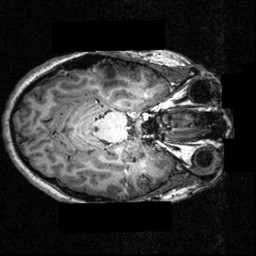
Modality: T1w
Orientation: axial
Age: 16
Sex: female
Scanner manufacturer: siemens
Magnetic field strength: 3.951 T
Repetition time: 1.5 s
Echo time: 0.00335 s